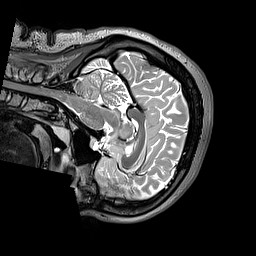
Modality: T2w
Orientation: sagittal
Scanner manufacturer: siemens
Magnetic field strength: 3 T
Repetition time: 3.2 s
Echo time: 0.406 s